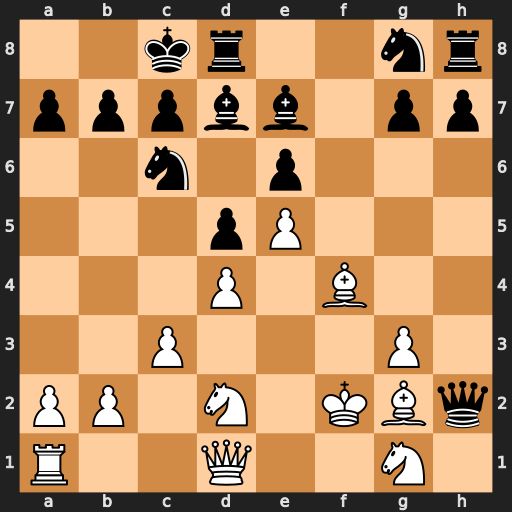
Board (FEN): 2kr2nr/pppbb1pp/2n1p3/3pP3/3P1B2/2P3P1/PP1N1KBq/R2Q2N1
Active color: w
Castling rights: -
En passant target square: -
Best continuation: Nf1 Qh6 Bxh6